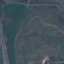
Land use / land cover: Pasture